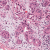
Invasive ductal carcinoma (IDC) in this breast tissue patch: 0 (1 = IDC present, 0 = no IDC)